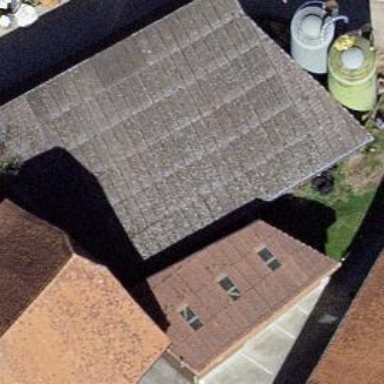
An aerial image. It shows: Farm building.